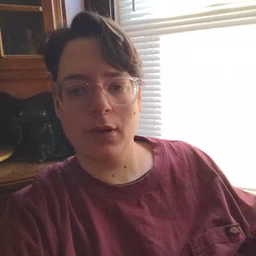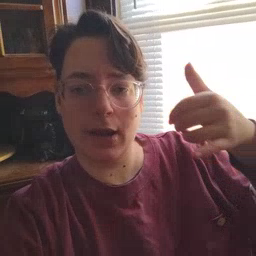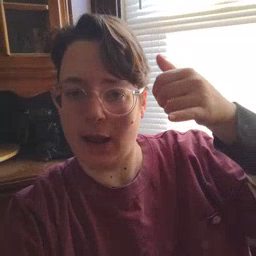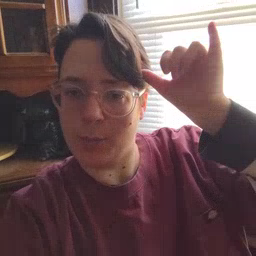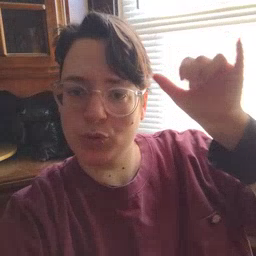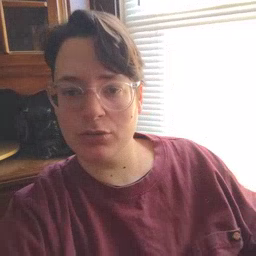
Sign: cowboy